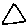
Label: triangle